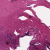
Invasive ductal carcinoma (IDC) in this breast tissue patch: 0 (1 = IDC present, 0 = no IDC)